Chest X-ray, AP view. Patient: 61 years old, sex F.
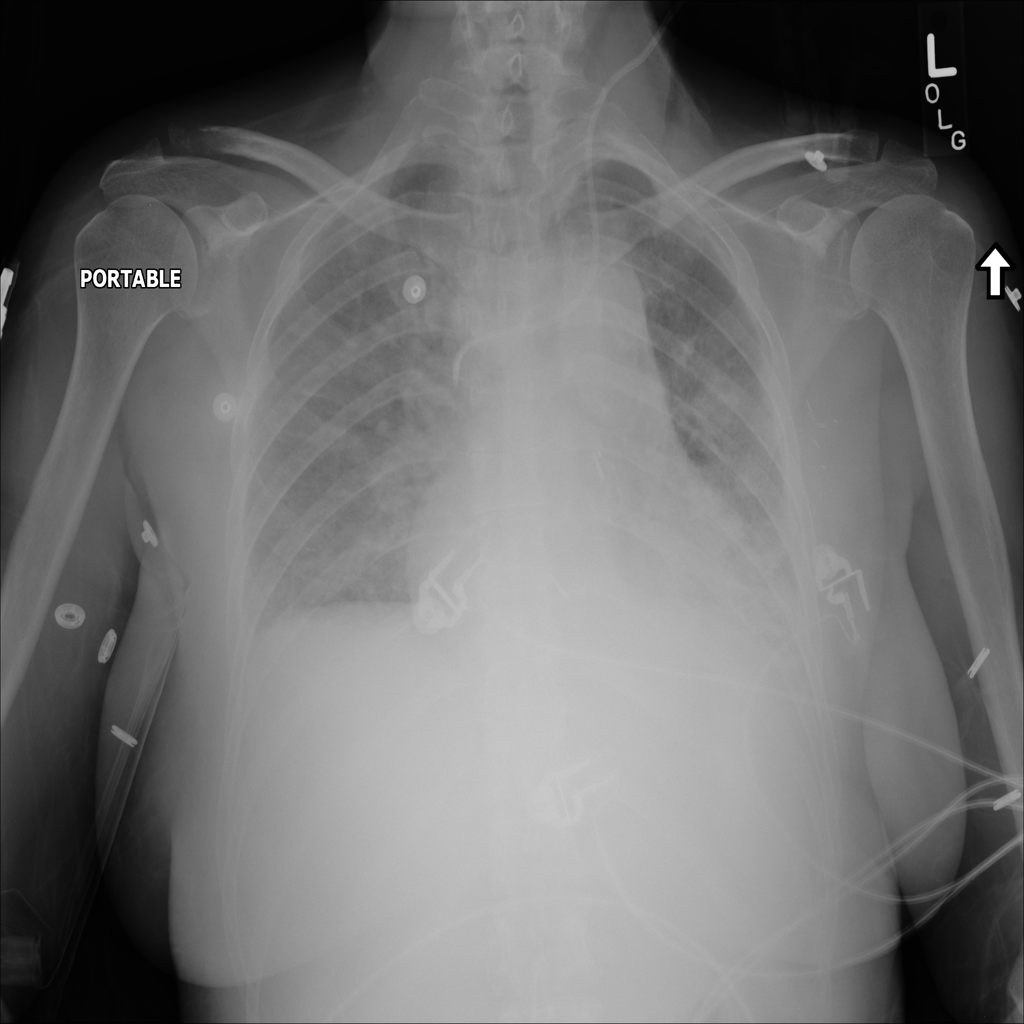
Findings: Consolidation, Edema